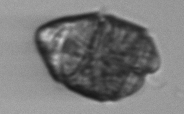
Label: Margalefidinium